Question: I got problems with reload component in UIPickerView. Here is my code:
on my header file (.h):
'''
@interface GoToAyatViewController : UIViewController <UIPickerViewDelegate, UIPickerViewDataSource>{
IBOutlet UIPickerView *pickerViewObj;
}
@property (nonatomic, retain) IBOutlet UIPickerView *pickerViewObj;
@end
'''
on my implementation (.m):
'''
- (id)initWithNibName:(NSString *)nibNameOrNil bundle:(NSBundle *)nibBundleOrNil {
self = [super initWithNibName:nibNameOrNil bundle:nibBundleOrNil];
if (self) {
// Custom initialization.
ratusan = [[NSMutableArray alloc] initWithObjects:@" 0",@" 1",nil];
puluhan = [[NSMutableArray alloc] initWithObjects:@" 0",@" 1",@" 2",
@" 3",@" 4", @" 5",
@" 6", @" 7", @" 8",
@" 9",nil];
satuan = [[NSMutableArray alloc] initWithObjects:@" 0",@" 1",@" 2",
@" 3",@" 4", @" 5",
@" 6", @" 7", @" 8",
@" 9",nil];
}
return self;
}
- (void)viewDidLoad {
[super viewDidLoad];
pickerViewObj = [[UIPickerView alloc] initWithFrame:CGRectMake(0, 250, 400, 80)];
pickerViewObj.showsSelectionIndicator = YES;
pickerViewObj.dataSource = self;
pickerViewObj.delegate = self;
[self.pickerViewObj selectRow:2 inComponent:0 animated:NO];
[pasalTypeButton setBackgroundColor:[UIColor blueColor]];
self.isPasal = YES;
self.title = self.kitab;
}
- (NSInteger)numberOfComponentsInPickerView:(UIPickerView *)thePickerView {
return kPICKERCOLUMN;
NSLog(@"numberOfComponentsInPickerView jalan");
}
- (NSInteger)pickerView:(UIPickerView *)pickerView numberOfRowsInComponent:(NSInteger)component
{
NSLog(@"numberOfRowsInComponent jalan");
if (component==0){
return [ratusan count];
}else if (component == 1) {
return [puluhan count];
}else{
return [satuan count];
}
}
- (NSString *)pickerView:(UIPickerView *)pickerView titleForRow:(NSInteger)row forComponent:(NSInteger)component
{
NSLog(@"set title run");
switch (component)
{
case 0:
return [ratusan objectAtIndex:row];
//break;
case 1:
return [puluhan objectAtIndex:row];
//break;
case 2:
return [satuan objectAtIndex:row];
//break;
}
return nil;
}
'''
and in the implementation i put ibaction to set new value for 1st component on my uipickerview and fire reloadallcomponents:
'''
-(IBAction) showAyat
{
self.ratusan = nil;
self.ratusan = [[NSMutableArray alloc] initWithObjects:@" 0",@" 1",@" 2",nil];
[self.pickerViewObj reloadAllComponents];
NSLog(@"total ratusan=%d", [self.pickerViewObj numberOfRowsInComponent:0]);
}
'''
here the picture of my nib setting in case i do wrong in setting delegate or datasource.

by code above when i fire (tap button) showAyat method, it doesnt change the valu of my uipickerview at runtime, but i can see numberOfRowsInComponent:0 has already changed to 3 (before 2) using NSLog. I dont know what is wrong with my pickerview doesnt update the display.
Please someone help me out here.
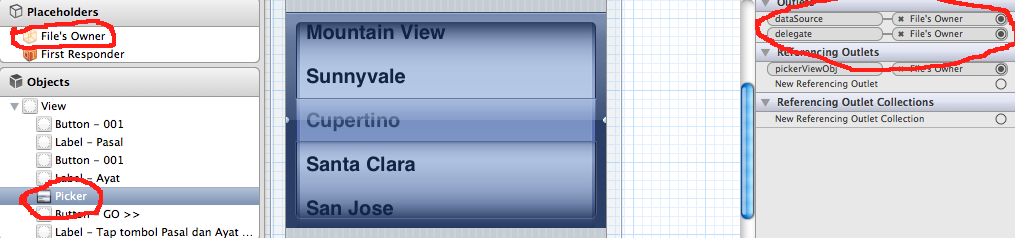
Answer: You are creating two 'UIPickerView'.
- -
Both get data values from your 'delegate'.
Since the picker created in Xib loses connection to the 'pickerViewObj' variable when you initialize another second 'UIPickerView' in code. So the 'UIPickerView' presented at the time doesn't changes its value.
Remove the code for creating 'UIPickerView' from code.